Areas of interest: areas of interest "Soccer Field"
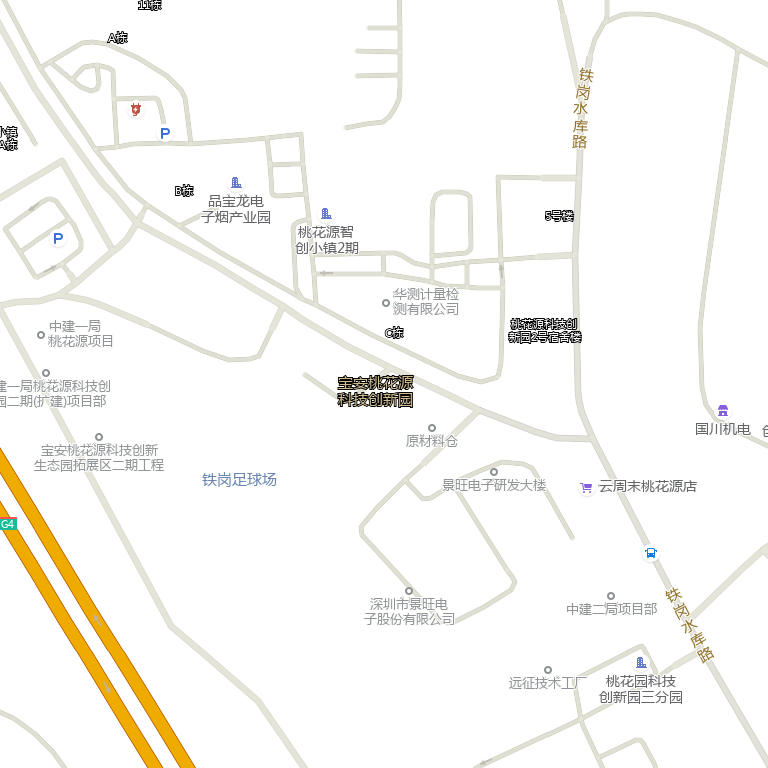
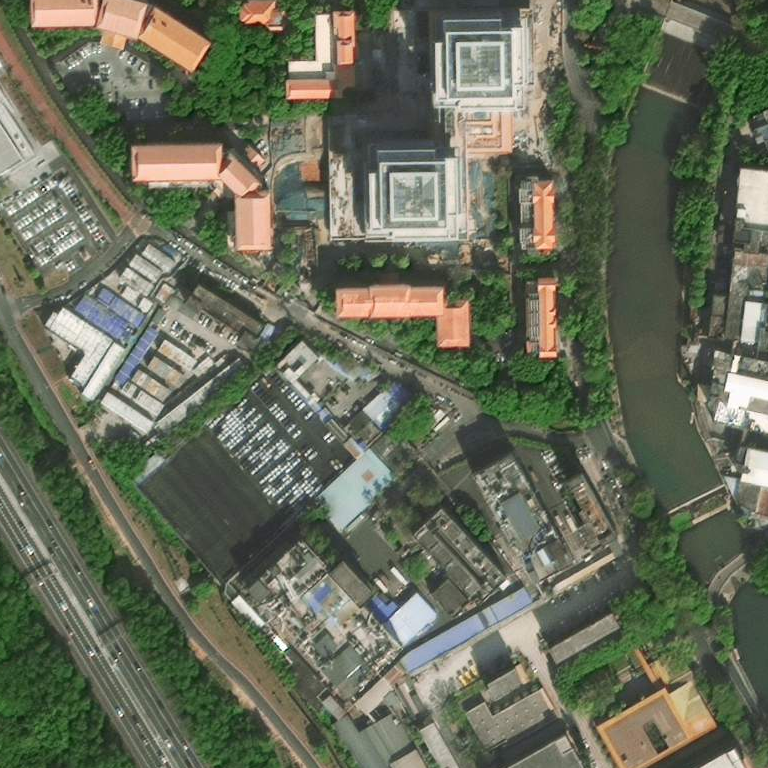